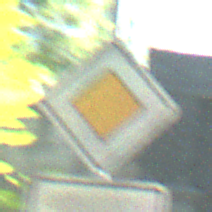
Verkehrszeichen: Vorfahrtsstrasse
Zusatzzeichen unten: VerlaufVorfahrtsstrasse9
Umgebung: Outdoor, Suburban
Tageszeit: Midday
Wetter: Clear
Licht: Natural
Jahreszeit: NotSpecified
Kontrast: HighContrast